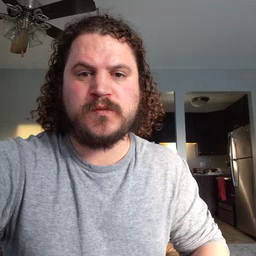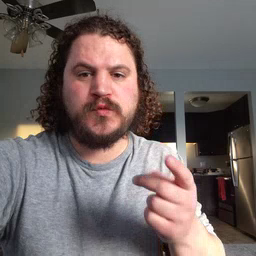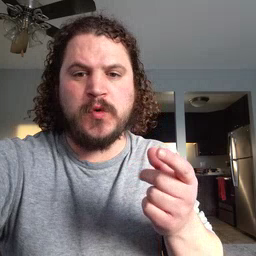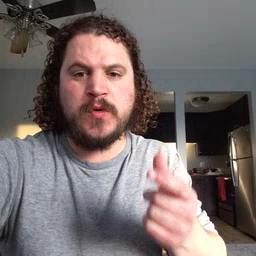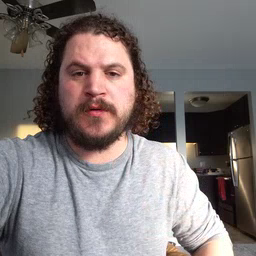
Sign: dog